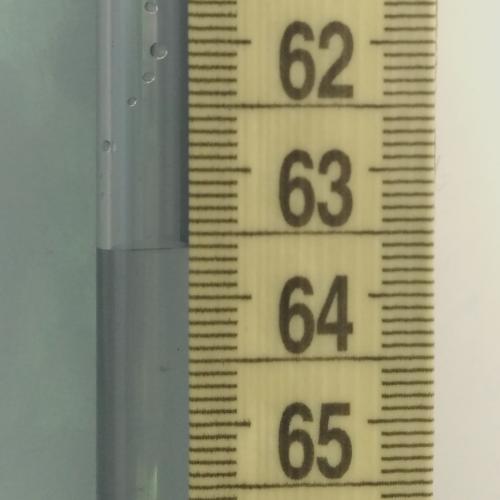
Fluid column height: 63.6 cm